Chest X-ray. View position: AP
Patient age: 66
Patient sex: M
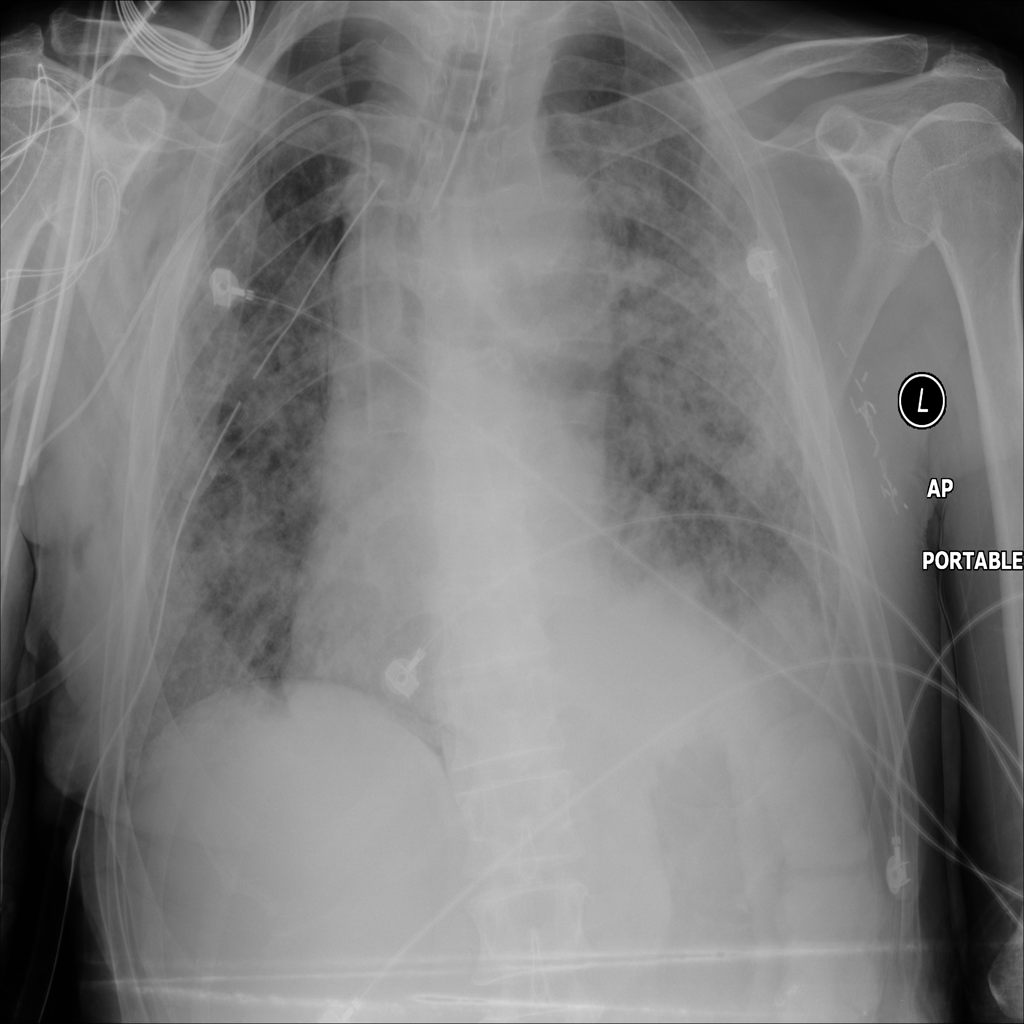
Finding: Pneumothorax